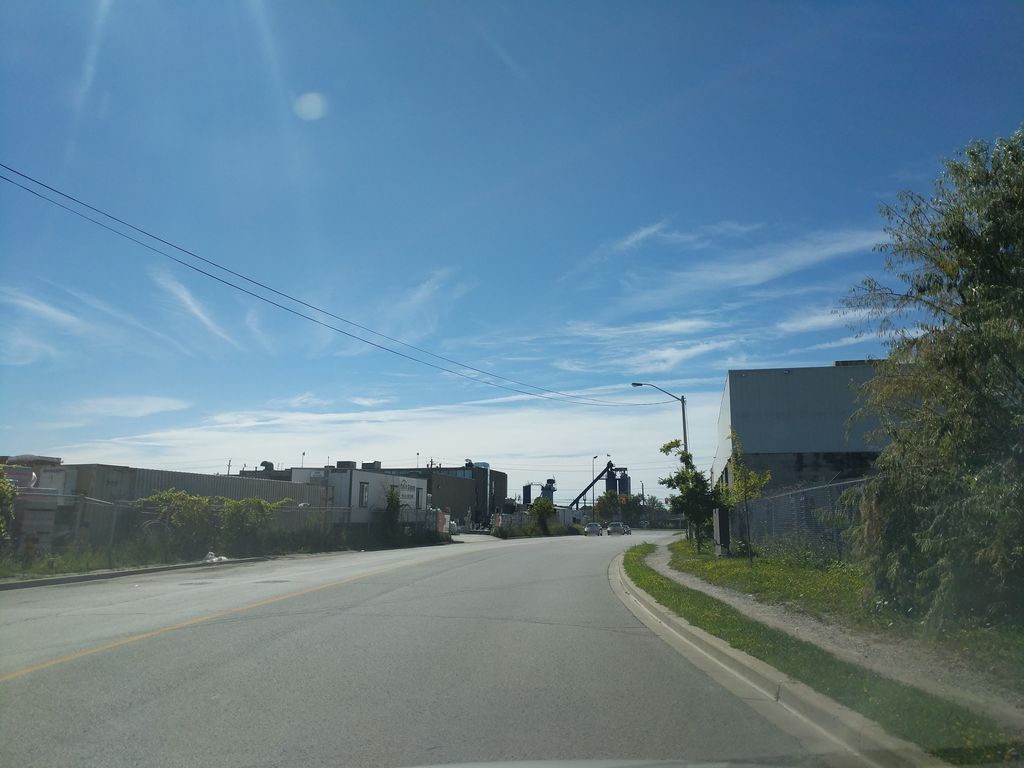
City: toronto